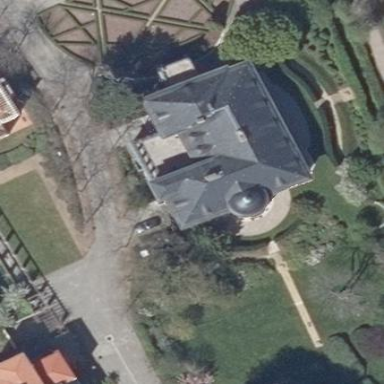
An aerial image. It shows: Detached building with hipped black slate roof.